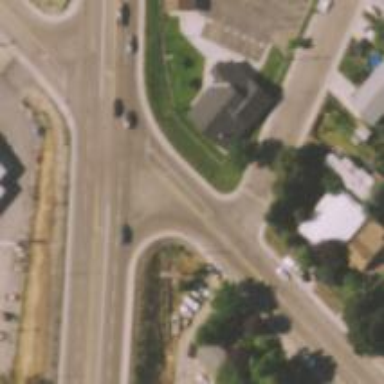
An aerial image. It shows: Asphalt road with primary link designation.